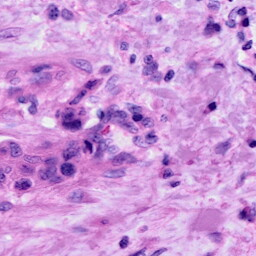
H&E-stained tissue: Cervix